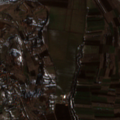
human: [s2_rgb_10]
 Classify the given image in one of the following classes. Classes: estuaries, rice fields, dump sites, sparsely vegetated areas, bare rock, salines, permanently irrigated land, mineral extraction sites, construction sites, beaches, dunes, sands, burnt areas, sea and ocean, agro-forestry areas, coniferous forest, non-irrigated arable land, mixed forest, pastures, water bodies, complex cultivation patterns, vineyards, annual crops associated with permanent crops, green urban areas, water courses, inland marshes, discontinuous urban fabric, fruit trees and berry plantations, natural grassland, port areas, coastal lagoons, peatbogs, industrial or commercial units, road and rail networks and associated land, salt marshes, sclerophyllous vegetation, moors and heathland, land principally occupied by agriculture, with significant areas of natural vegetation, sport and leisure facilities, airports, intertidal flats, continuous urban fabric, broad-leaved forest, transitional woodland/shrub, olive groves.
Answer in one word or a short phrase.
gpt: discontinuous urban fabric, non-irrigated arable land, fruit trees and berry plantations, complex cultivation patterns, land principally occupied by agriculture, with significant areas of natural vegetation